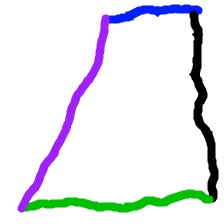
Shape: trapezoid